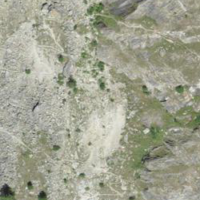
EUNIS habitat code: 31
Species observed at this site:
Parnassia palustris